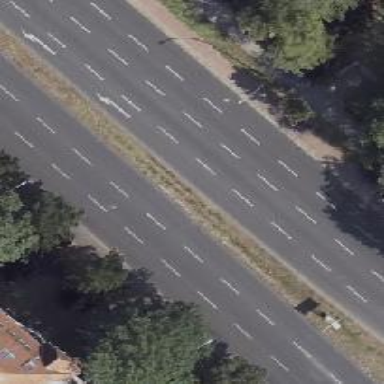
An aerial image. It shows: Primary highway with dual carriageway. The asphalt road includes cycle track on the right side.